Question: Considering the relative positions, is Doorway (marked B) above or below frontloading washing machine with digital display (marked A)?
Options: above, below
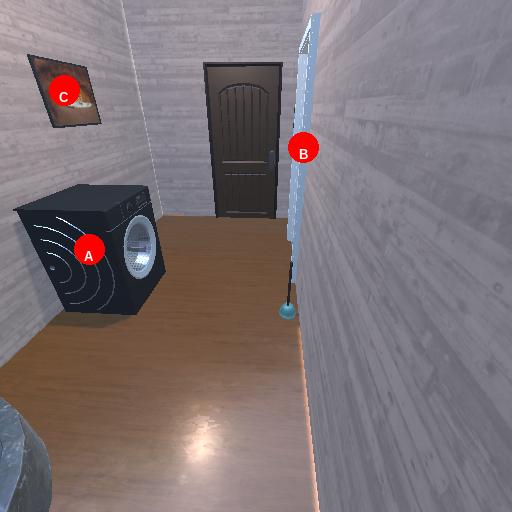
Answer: above